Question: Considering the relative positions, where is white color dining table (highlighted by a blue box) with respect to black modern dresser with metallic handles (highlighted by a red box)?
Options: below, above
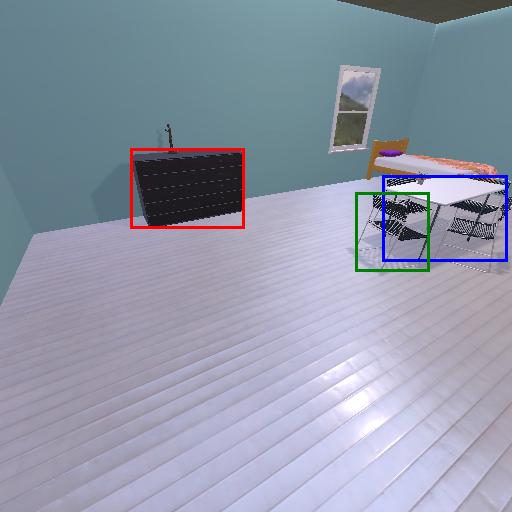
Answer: below